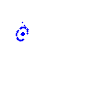
Particle: proton